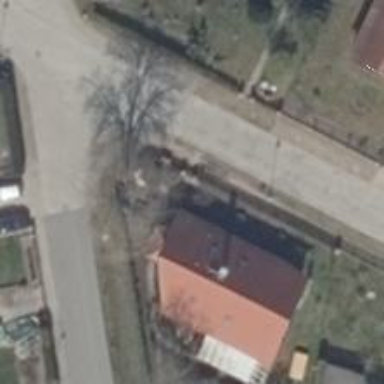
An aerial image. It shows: Detached building.